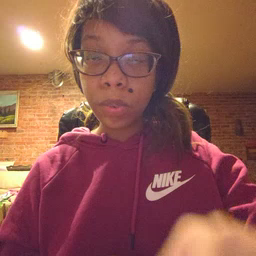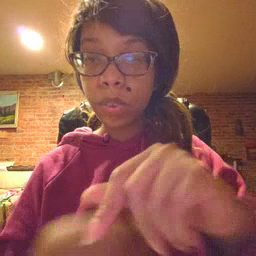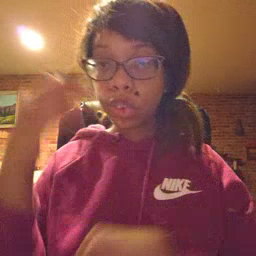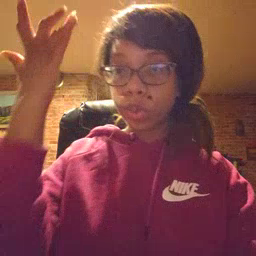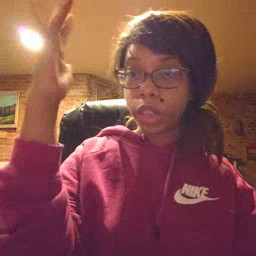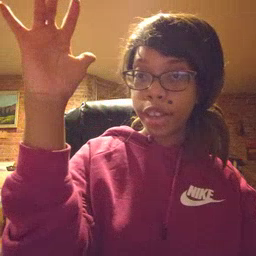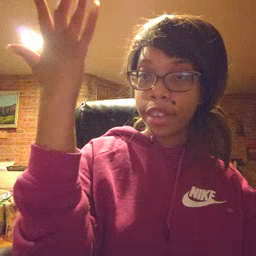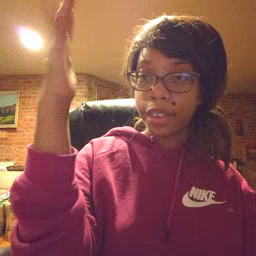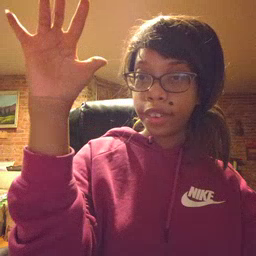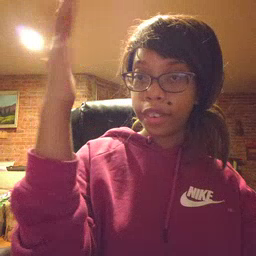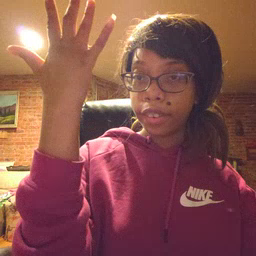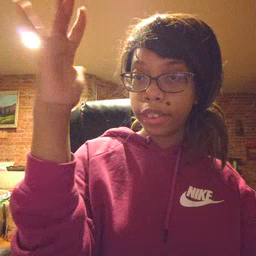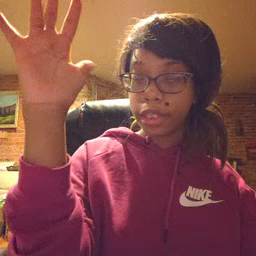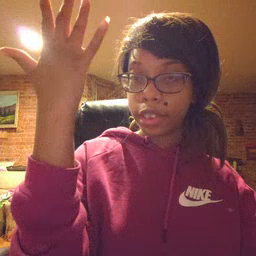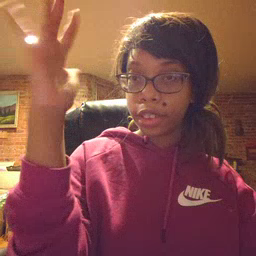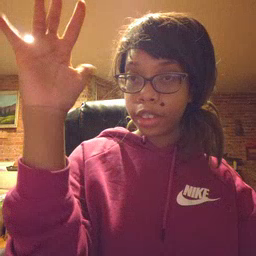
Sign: tree